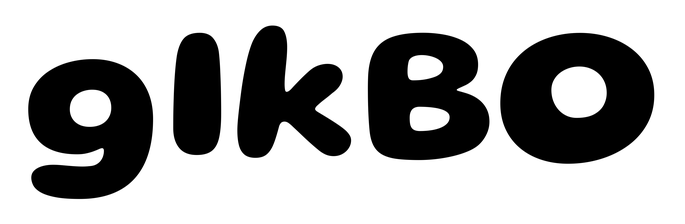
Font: Gluten_Bold